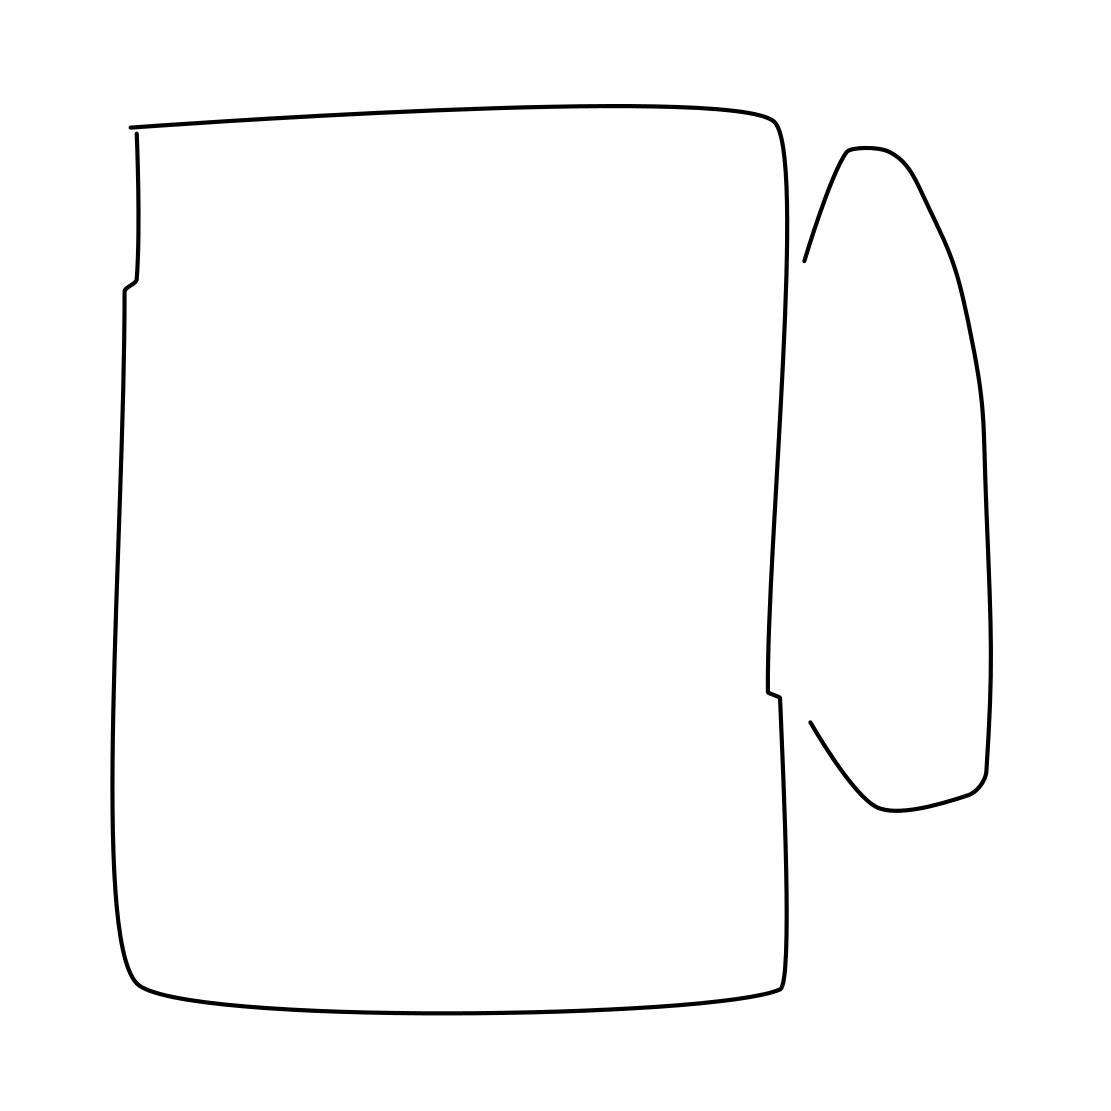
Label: mug